Question: Is it possible to "put" an object over a video presentation in the video tag?
I have an external object (a countdown timer of the video) and I want to put it over the video (like ads i.e.).

I've tried with this code, but the timer goes just after the video, not in.
'''
<video id="video1" controls autoplay ><div id="time"></div></video>
'''
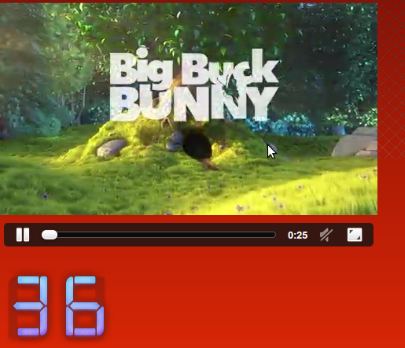
Answer: Yes, just use CSS positioning. For example, you could make the tag use relative positioning, and then position the absolutely and you can place it within that video box anywhere you wish.
I would probably put the timer outside the video though, as a sibling element, and contain them both within something else that had position relative though:
'''
<div style="position: relative;">
<video></vide>
<div id="timer" style="position: absolute;"></div>
</div>
'''